Milling tool wear sample.
Tool blade image: 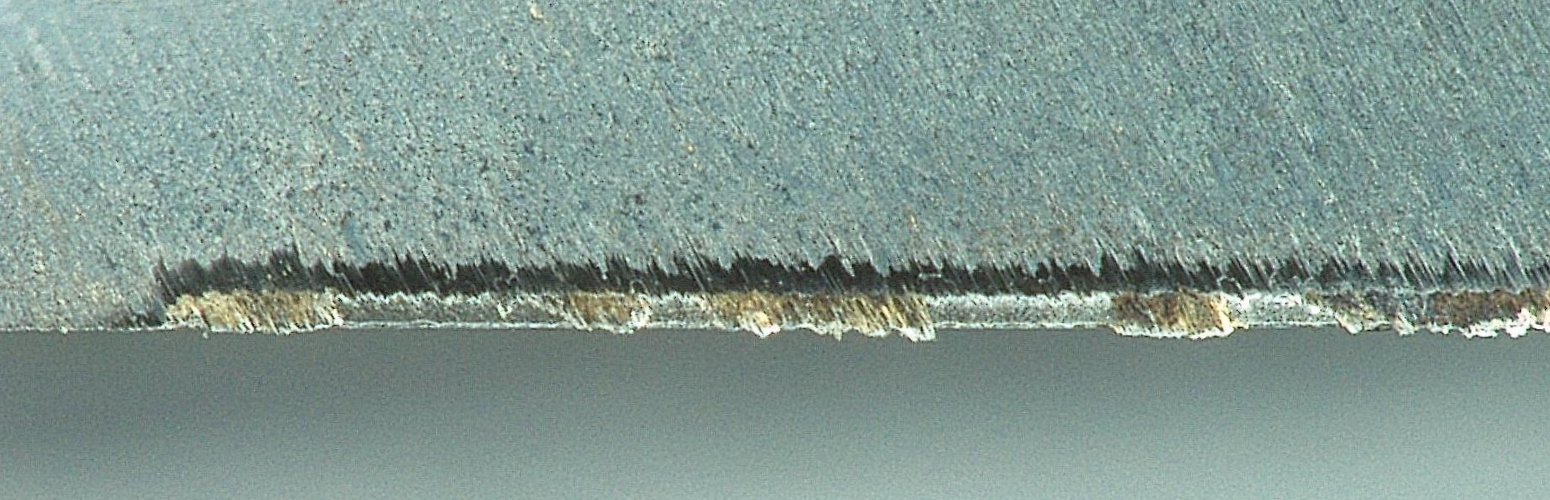
Chip image: 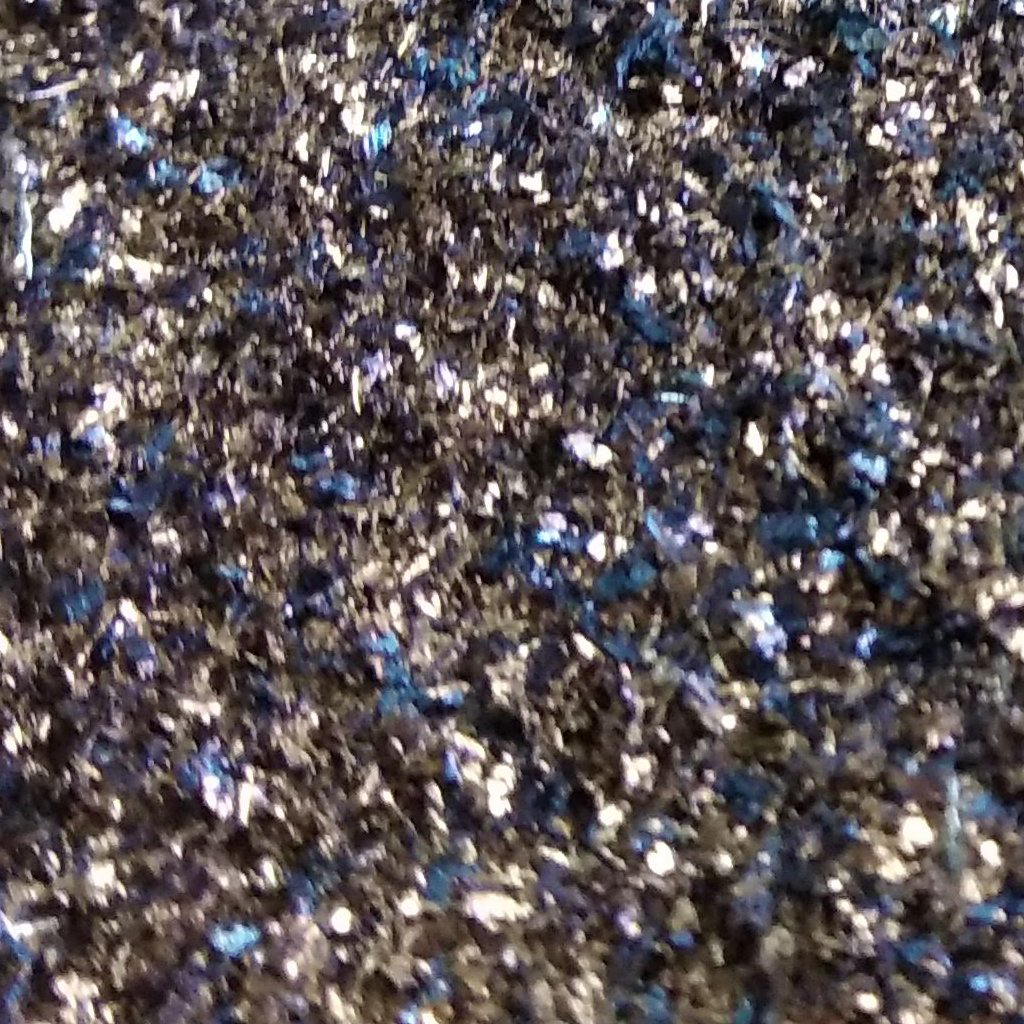
Workpiece image: 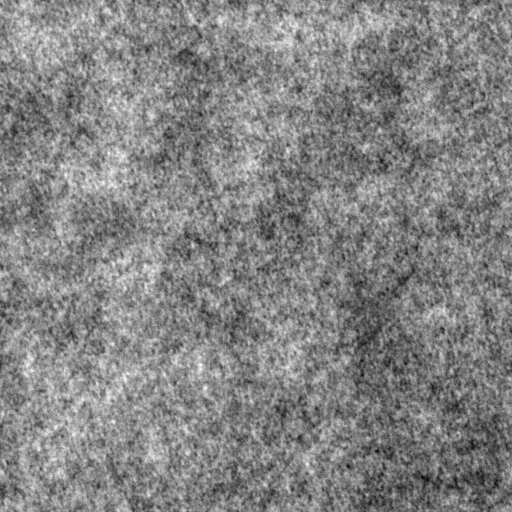
Tool wear state: dulled
Gaps: 7.85
Flank wear: 126.17
Overhang: 17.72
Force-signal Mel-spectrograms (X, Y, Z axes): 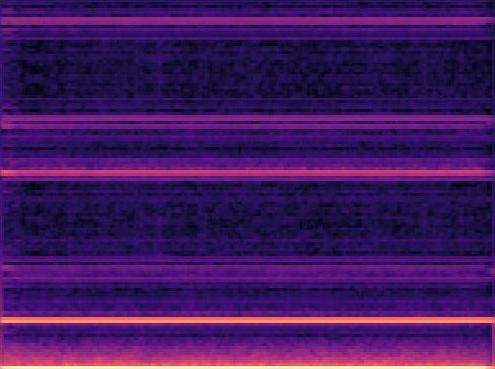 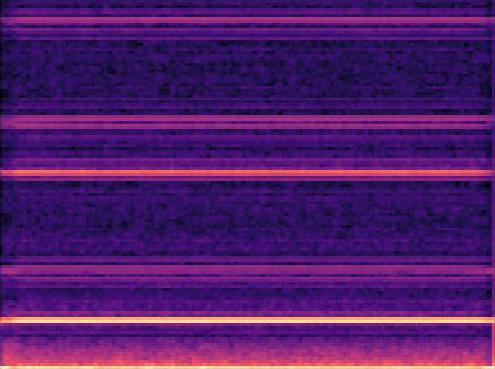 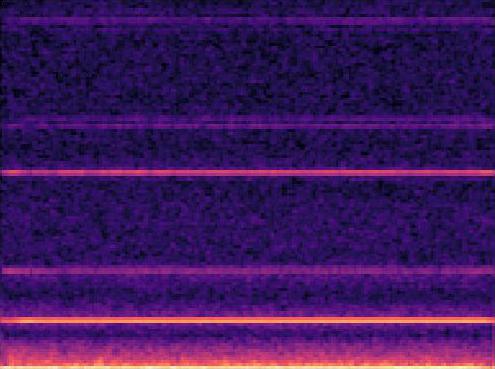
Force-signal scalograms (X, Y, Z axes): 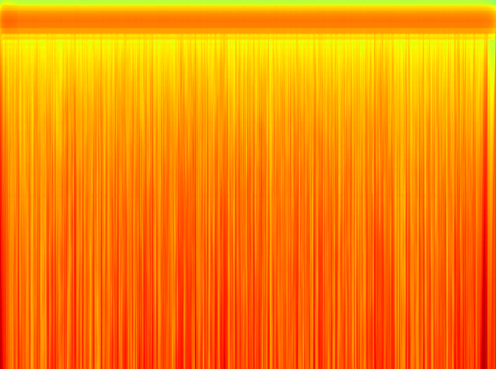 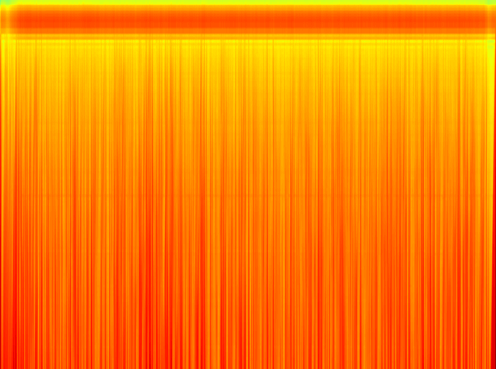 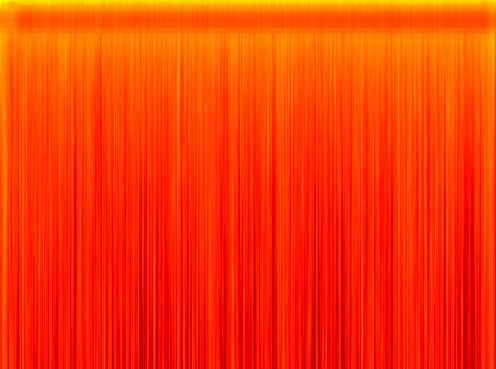
Force phase: accelerated_severe_wear